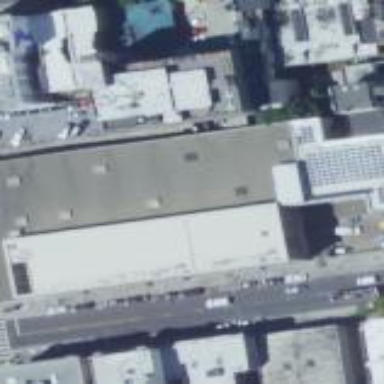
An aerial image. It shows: Building serving as substation.